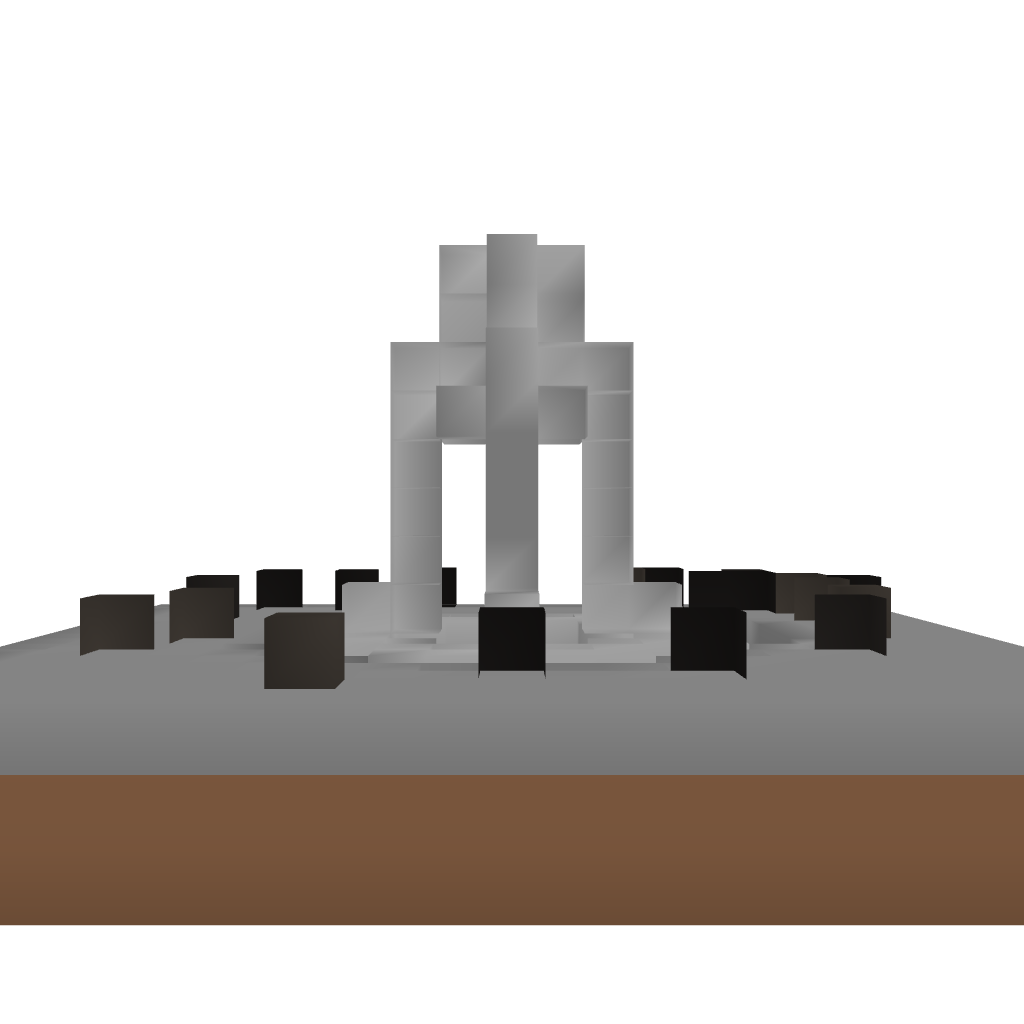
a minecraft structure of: fountain